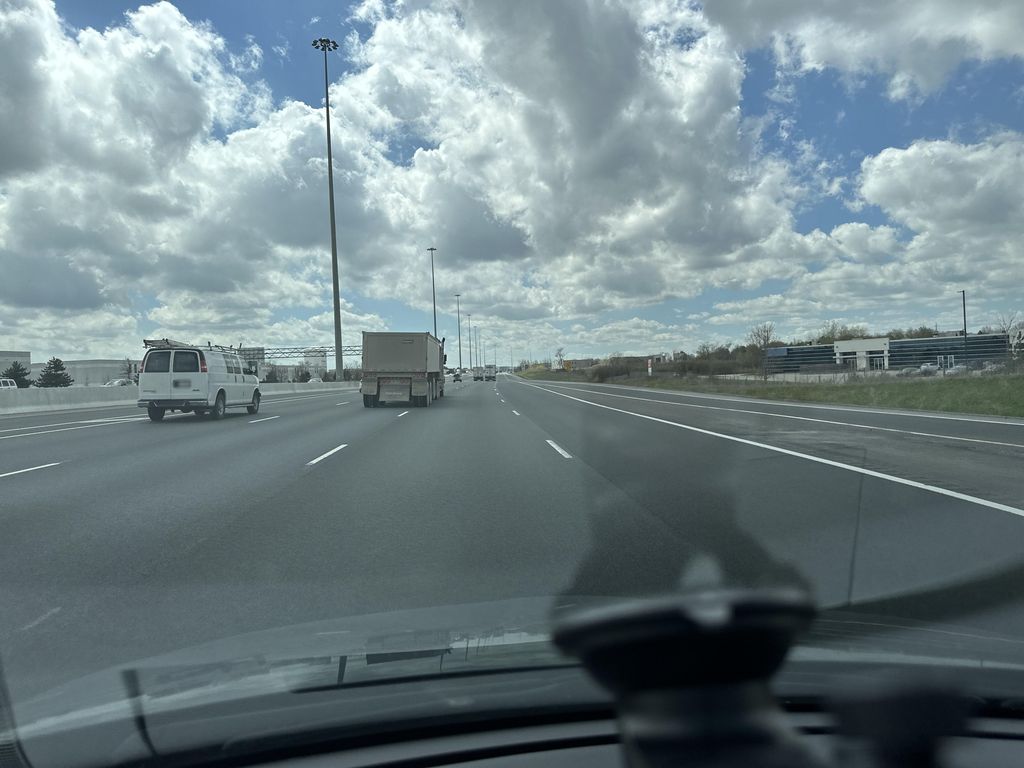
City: kitchener-waterloo